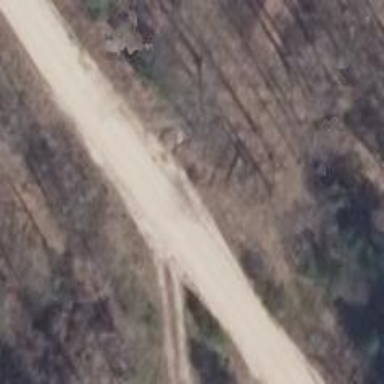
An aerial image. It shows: Unclassified road.